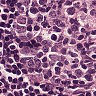
Metastatic tissue present: no